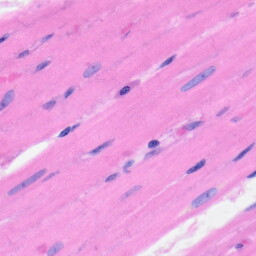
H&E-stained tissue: Heart